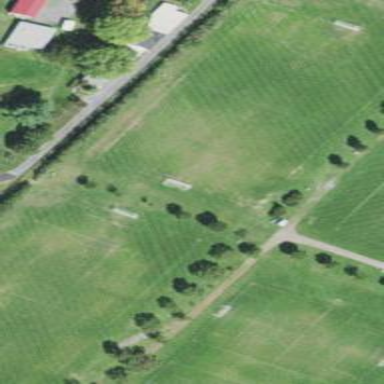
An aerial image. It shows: Grass pitch designated for soccer.